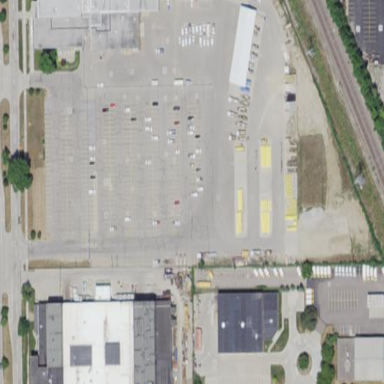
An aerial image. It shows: Parking area.